Question:
In the live TV over HTTP capture, I see the HTTP traffic carrying the 'video/abst' payload. I kind of googled it, but did not find any specific details.
Can someone please explain what this content is and why it is used?
Thanks.
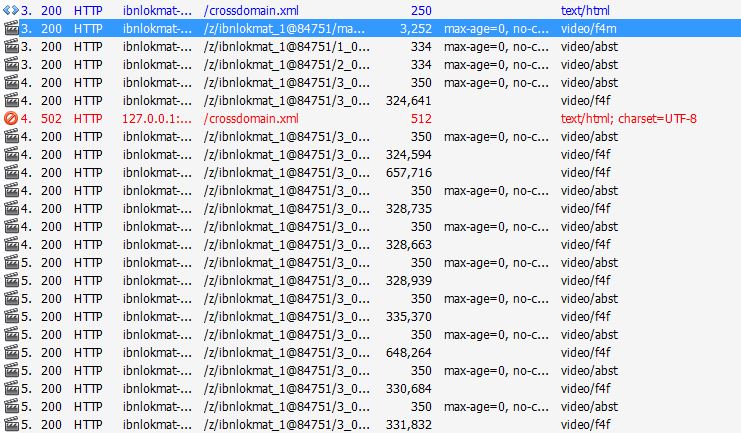
Answer: video/abst content-type it's used for a streamed video. One video it's divided in a lot of segments and they're downloaded when they're needed by the player.
This kind of streaming cannot be downloaded within usual download tools.
You need to use applications to catch the Streaming, like <URL>